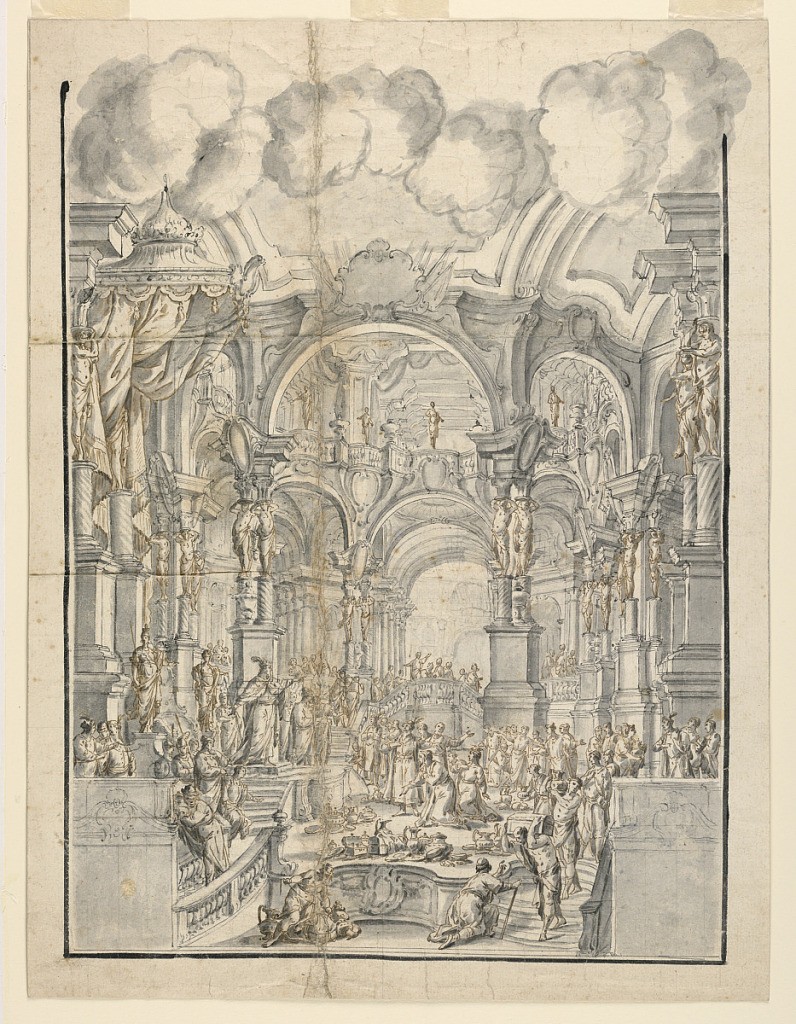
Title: A Court Scene
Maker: Francesco Galli Bibiena, Italian, 1659–1739
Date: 1700–1739
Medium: Pen and brown ink; brush and gray, blue and pale rose wash on white paper, laid down
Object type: Drawing
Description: Vertical rectangle showing a palace court scene with clouds hang above an elaborate architectural space. Many figures bring tribute to a king standing at left, beneath a lofty baldacchino.  Columns with caryatids support arches.